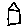
Label: house